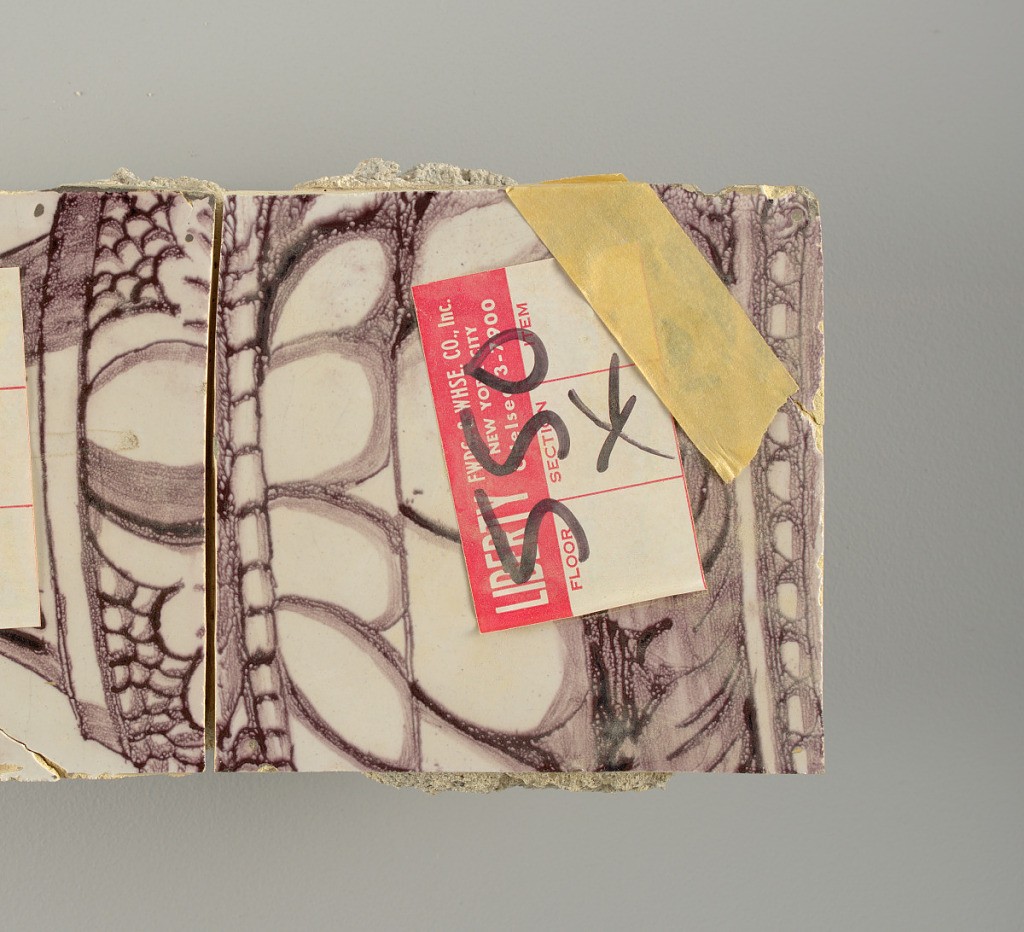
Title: Tile wall facing
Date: ca. 1725
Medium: Tin-glazed earthenware, underglaze
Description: Horizontal rectangle.  Thirty tiles wide and twenty-three tiles high with opening for fireplace eleven tiles wide and ten high.  Foliage arabesques disposed about three vertical axes from which are emphazised by urns at center and right, and at left by the figure of a standing woman carrying an infant on her arm and accompanied by two children.